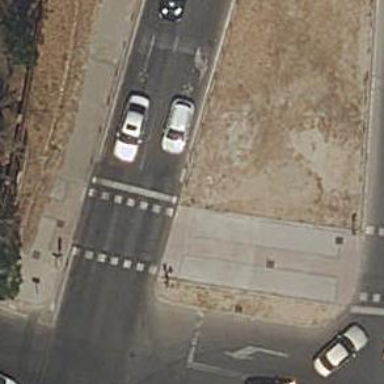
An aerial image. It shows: Tertiary road with asphalt surface. It includes shared lane for cyclists.